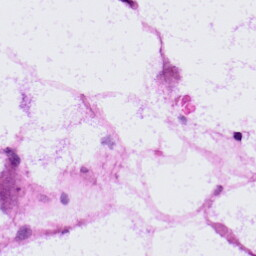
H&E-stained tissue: LymphNode